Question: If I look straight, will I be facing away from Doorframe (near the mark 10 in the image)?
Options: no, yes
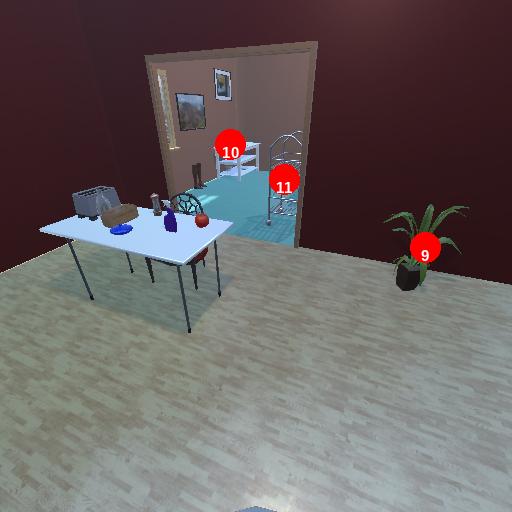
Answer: no